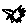
Label: sun